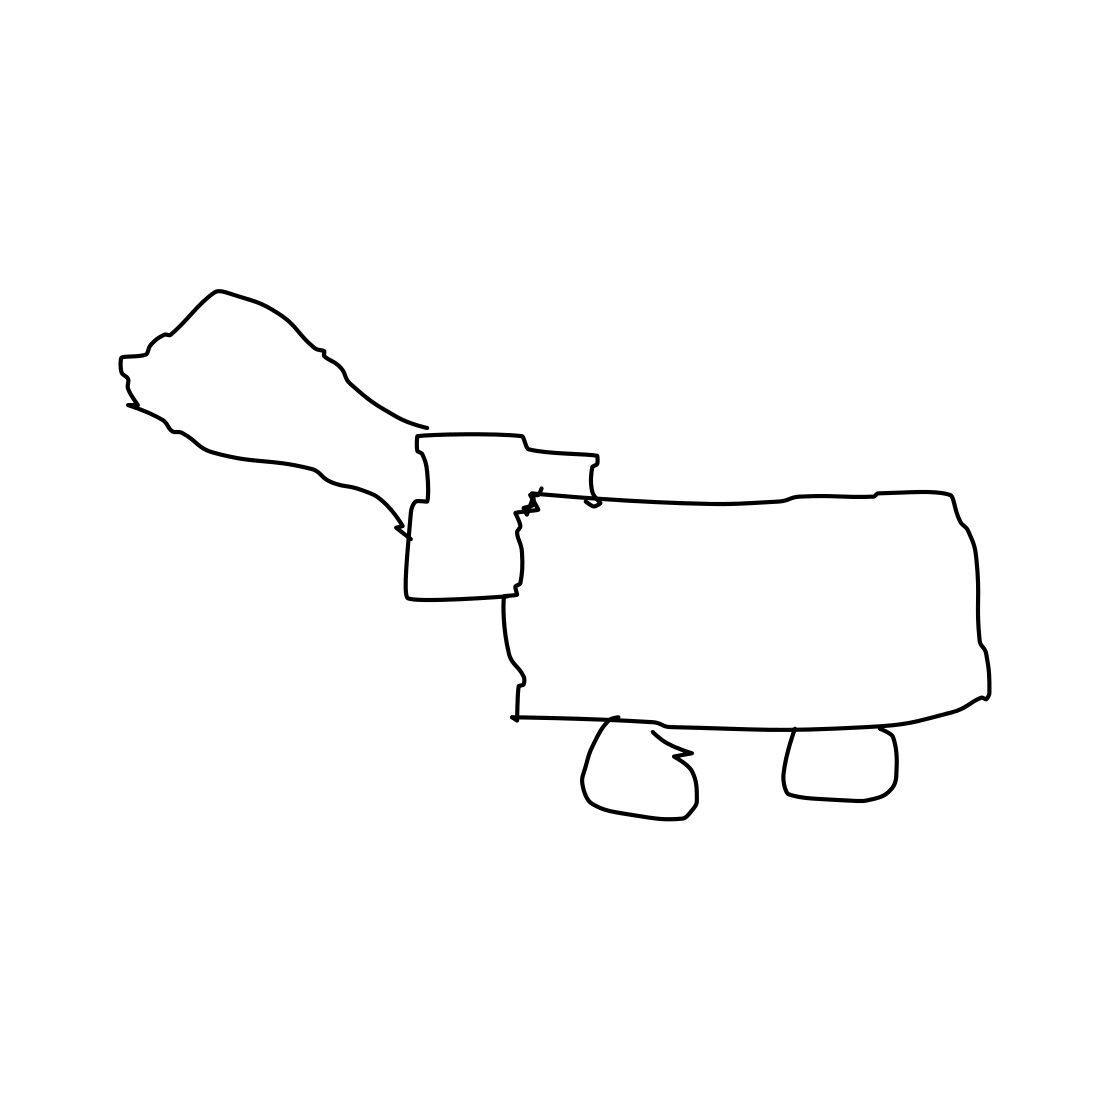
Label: bulldozer